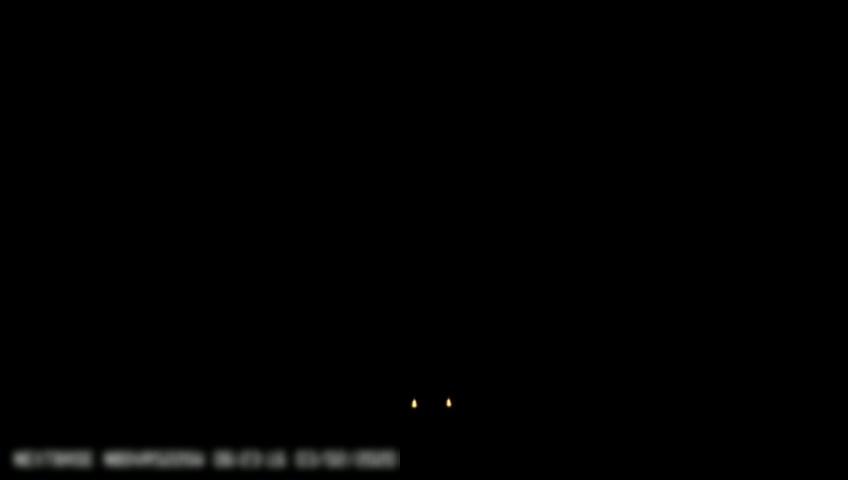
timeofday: Night
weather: Other